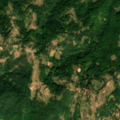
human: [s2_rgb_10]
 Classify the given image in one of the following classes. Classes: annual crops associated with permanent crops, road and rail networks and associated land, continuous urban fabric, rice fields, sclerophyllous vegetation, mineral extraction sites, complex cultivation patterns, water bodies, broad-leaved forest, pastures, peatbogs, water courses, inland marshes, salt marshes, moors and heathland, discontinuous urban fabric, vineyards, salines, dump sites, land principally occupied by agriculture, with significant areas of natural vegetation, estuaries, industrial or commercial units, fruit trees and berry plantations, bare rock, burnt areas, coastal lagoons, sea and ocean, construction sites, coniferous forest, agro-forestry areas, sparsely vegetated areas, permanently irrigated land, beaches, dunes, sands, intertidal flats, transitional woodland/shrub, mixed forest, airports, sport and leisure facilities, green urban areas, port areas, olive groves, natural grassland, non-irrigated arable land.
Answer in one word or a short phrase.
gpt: complex cultivation patterns, broad-leaved forest, transitional woodland/shrub